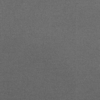
Label: dusty